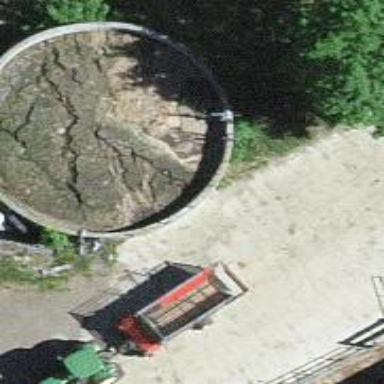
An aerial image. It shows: Silo.